Interaction volume radius: 5 \u00c5
Interaction volume height: 50 \u00c5
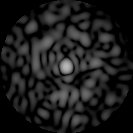
Disorder parameter: 0.8299